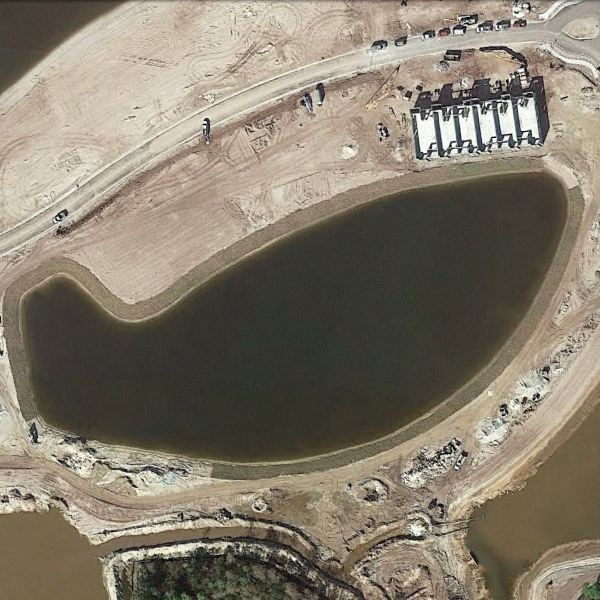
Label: Pond